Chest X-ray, PA view. Patient: 46 years old, sex F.
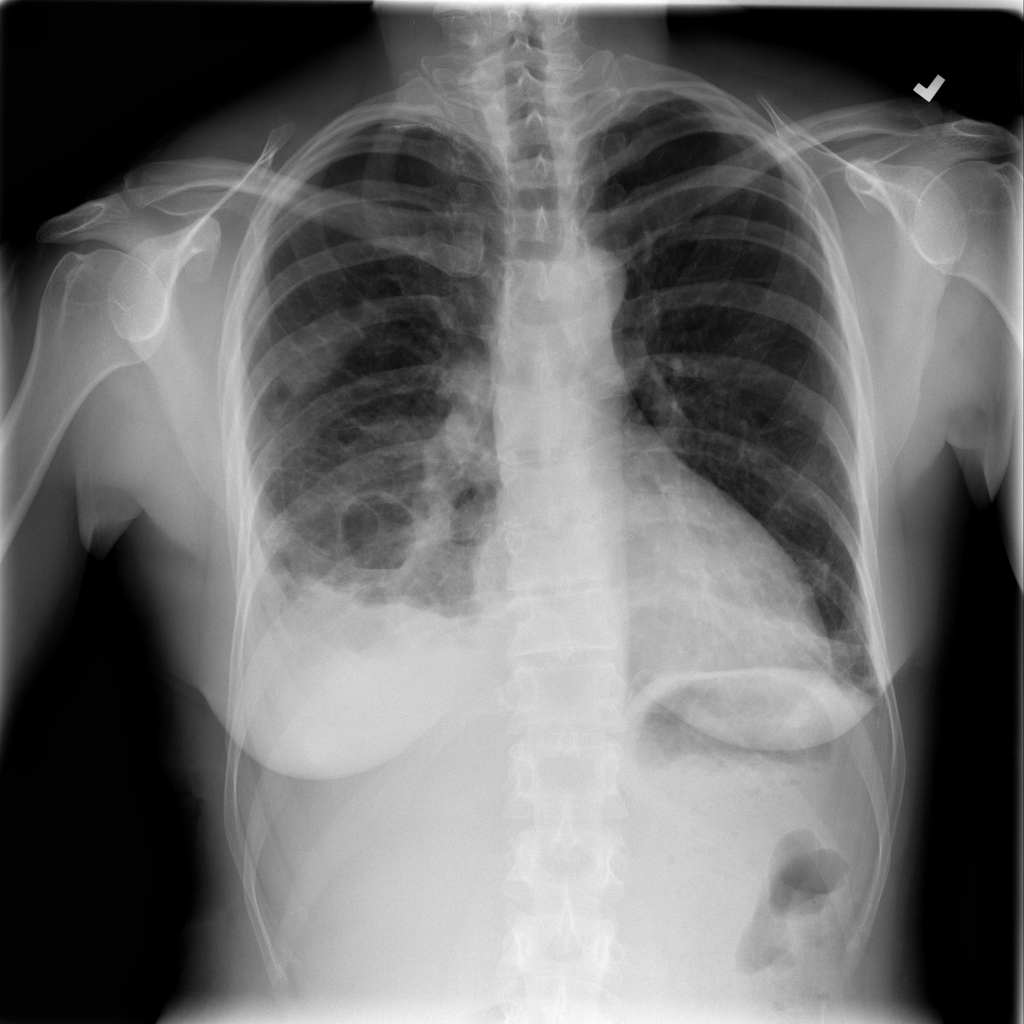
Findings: No Finding